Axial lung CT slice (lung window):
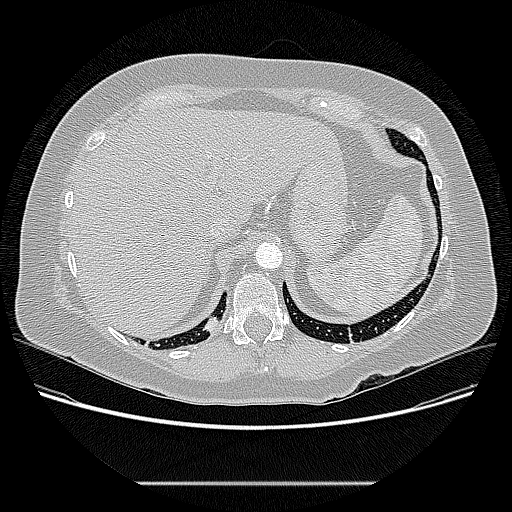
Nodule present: yes
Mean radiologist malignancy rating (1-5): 3